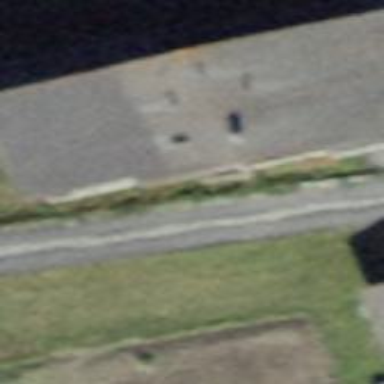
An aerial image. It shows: Building with gabled roof oriented across its structure.